Brain MRI, t1w sequence, axial 2D slice.
Patient: age 35, sex M, weight 95 kg, height 1.95 m
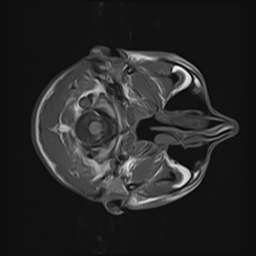